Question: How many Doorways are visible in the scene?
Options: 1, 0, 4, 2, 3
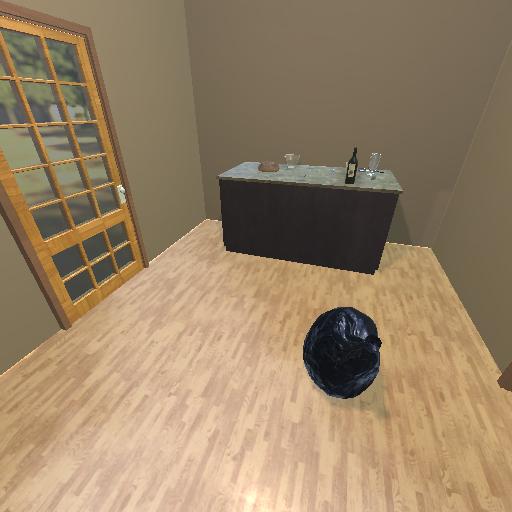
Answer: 1